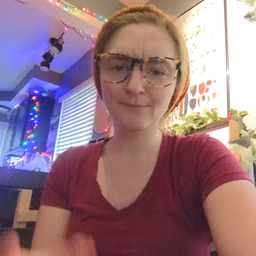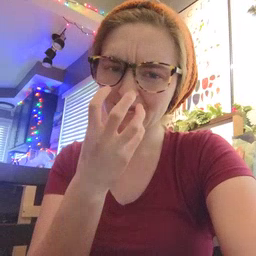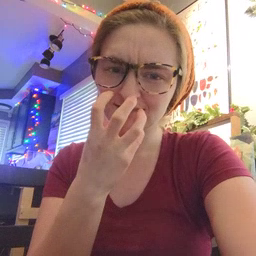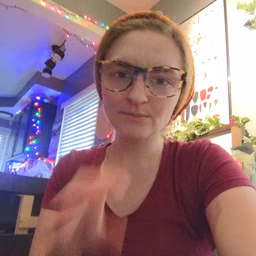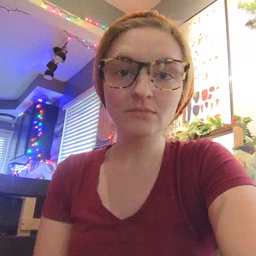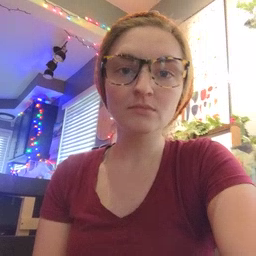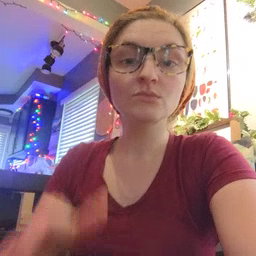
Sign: mad